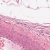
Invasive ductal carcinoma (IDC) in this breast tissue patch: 0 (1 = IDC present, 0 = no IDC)